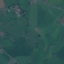
Land use / land cover: Pasture